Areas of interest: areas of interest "Shuyang Central Shopping Mall"
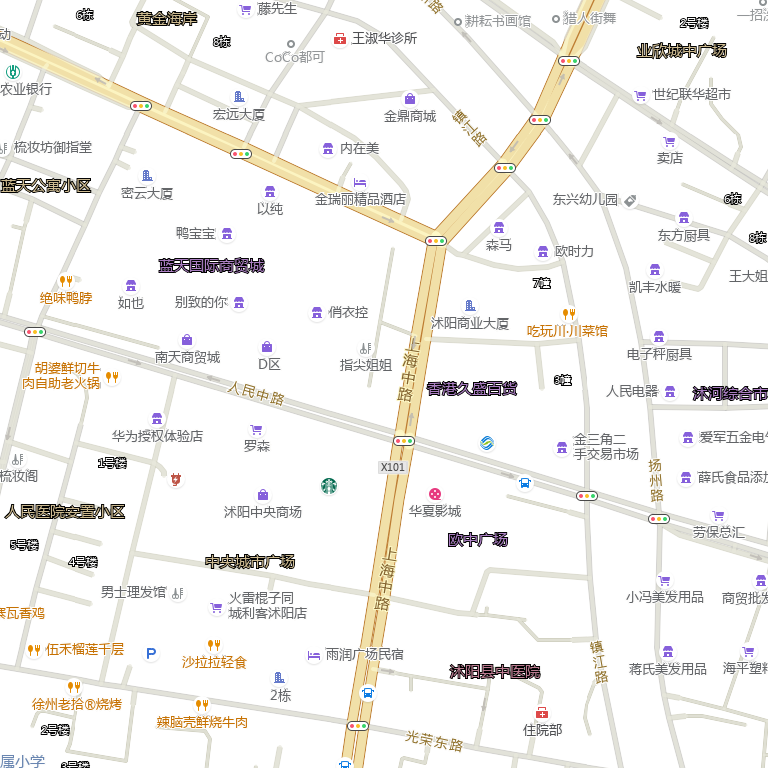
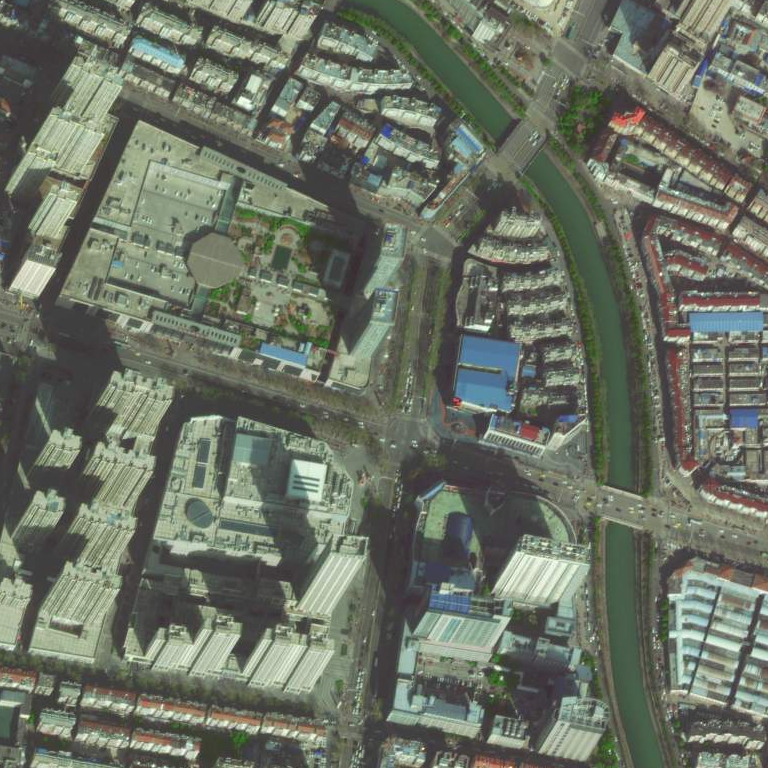